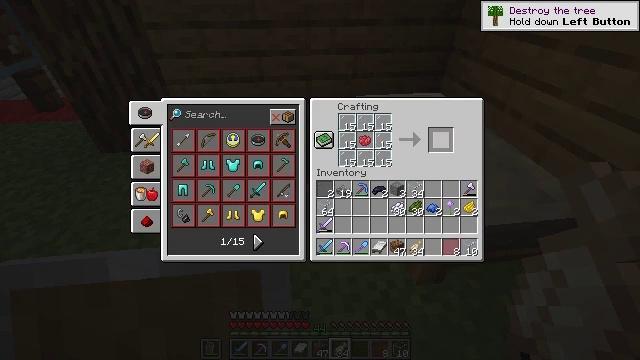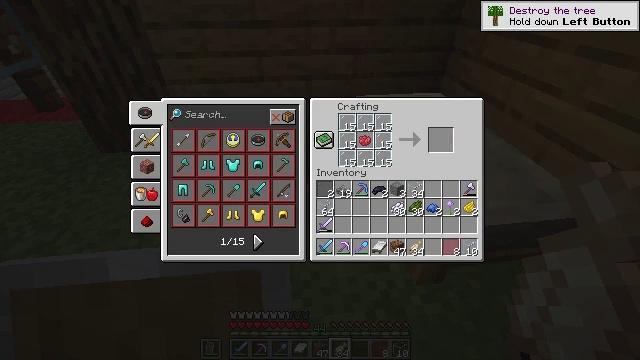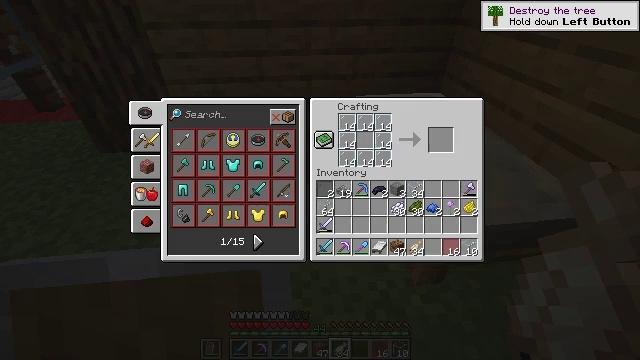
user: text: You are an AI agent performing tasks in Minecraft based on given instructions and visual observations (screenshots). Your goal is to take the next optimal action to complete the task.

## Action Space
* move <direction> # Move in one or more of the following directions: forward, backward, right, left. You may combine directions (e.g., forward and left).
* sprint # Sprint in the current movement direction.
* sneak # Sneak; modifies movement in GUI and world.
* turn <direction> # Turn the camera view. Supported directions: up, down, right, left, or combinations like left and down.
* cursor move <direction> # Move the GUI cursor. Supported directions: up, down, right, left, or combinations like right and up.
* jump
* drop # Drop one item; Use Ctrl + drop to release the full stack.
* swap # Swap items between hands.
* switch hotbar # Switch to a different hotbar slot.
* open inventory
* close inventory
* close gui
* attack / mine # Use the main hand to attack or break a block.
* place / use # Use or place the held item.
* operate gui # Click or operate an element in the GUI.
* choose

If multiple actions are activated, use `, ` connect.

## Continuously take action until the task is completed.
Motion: motion action
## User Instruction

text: Use a crafting table to make red stained glass panes.
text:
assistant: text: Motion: sneak, cursor move down
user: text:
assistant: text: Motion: sneak, cursor move down
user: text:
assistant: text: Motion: sneak